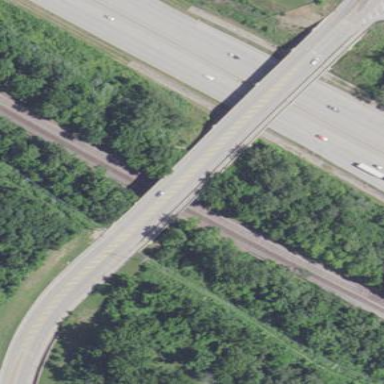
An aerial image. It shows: Man-made bridge.